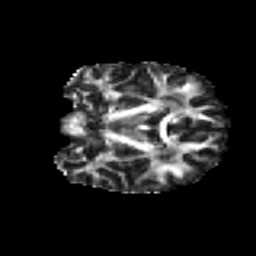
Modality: FA
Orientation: coronal
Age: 28
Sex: female
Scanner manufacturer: ge
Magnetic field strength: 3 T
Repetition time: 7.8 s
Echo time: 0.0606 s